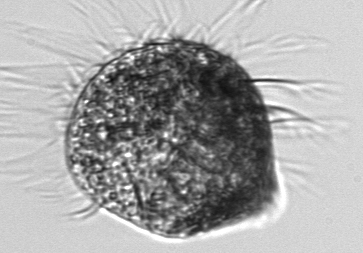
Label: Pelagostrobilidium